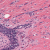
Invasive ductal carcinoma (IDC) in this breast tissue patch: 0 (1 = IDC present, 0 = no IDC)